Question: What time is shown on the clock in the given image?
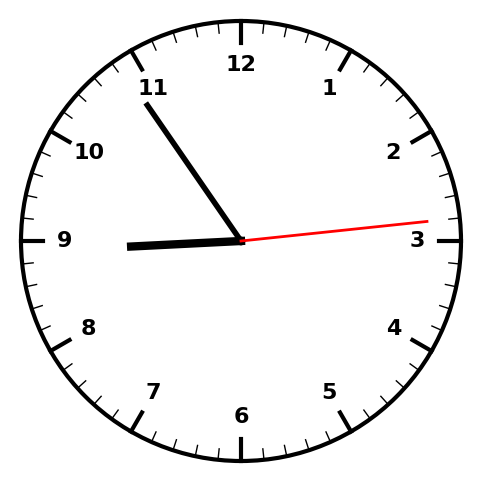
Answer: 08:54:14